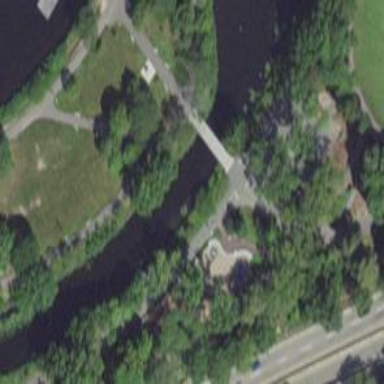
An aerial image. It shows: Memorial site with historic significance.